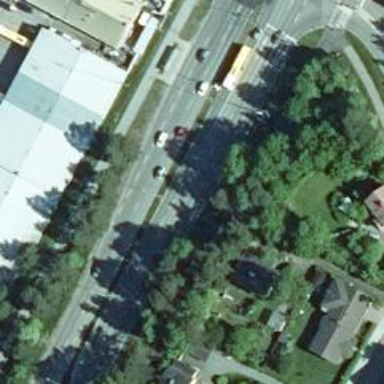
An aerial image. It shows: Primary road with asphalt surface.